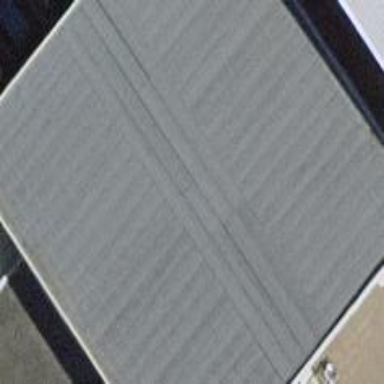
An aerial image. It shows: Industrial building.